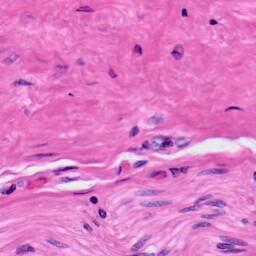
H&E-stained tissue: Prostate